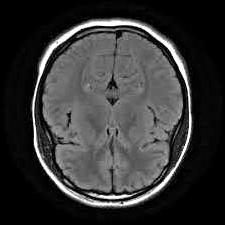
Label: notumor